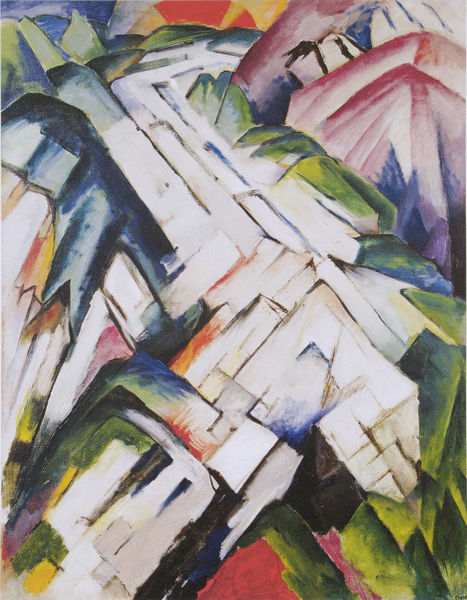
Titel: Steiniger Weg (Gebirge/Landschaft)
Künstler: Franz Marc
Standort: San Francisco (California)
Institution: San Francisco Museum of Modern Art
Schlagwörter: baum, berg, blau, felsen, gemälde, himmel, schatten, wasser, weiß, aquarell, bäume, fluss, gelb, grün, impressionismus, kubismus, kubistisch, landschaft, stadt, bunt, licht, orange, schwarz, strasse, eis, gras, haus, rot, schnee, tiere, weg, wiese, expressionismus, malerei, spitze, stein, steine, öl, feld, felder, horizont, häuser, hügel, natur, sonnenaufgang, weite, sonne, wiesen, spitzen, rosa, tal, wald, reiter, farbig, biegung, moderne, furchen, abstrakt, berge, farben, fels, fläche, flächen, gebirge, gletscher, klippen, farbe, formen, sonnenuntergang, berglandschaft, lawine, linien, ölgemälde, duktus, green, pink, abendrot, striche, abstrahiert, rechtecke, dada, futurismus, münchen, strahlen, alpen, linear, form, stücke, expressionsimus, leinwand, macke, pinselstrich, franz, diagonal, zacken, kristall, dynamisch, building, leuchtend, farbfelder, lenbachhaus, ziege, ungegenständlich, geometrie, blauer reiter, pass, kandinsky, kubisch, blauer, expressionist, teile, colorful, franz marc, marc, kantig, feininger, kristallin, bergkristall, farbkontraste, franz marck, kandinksy, kandinski, klüfte, kristallstruktur, lauer reiter, leuchtende farbigkeit, primärfarbe, schneisen, alpenglühen, abstrakte kunst, r, ün, 1890, kontruktivistisch, expressionitsmus, exxpressionismus